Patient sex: M
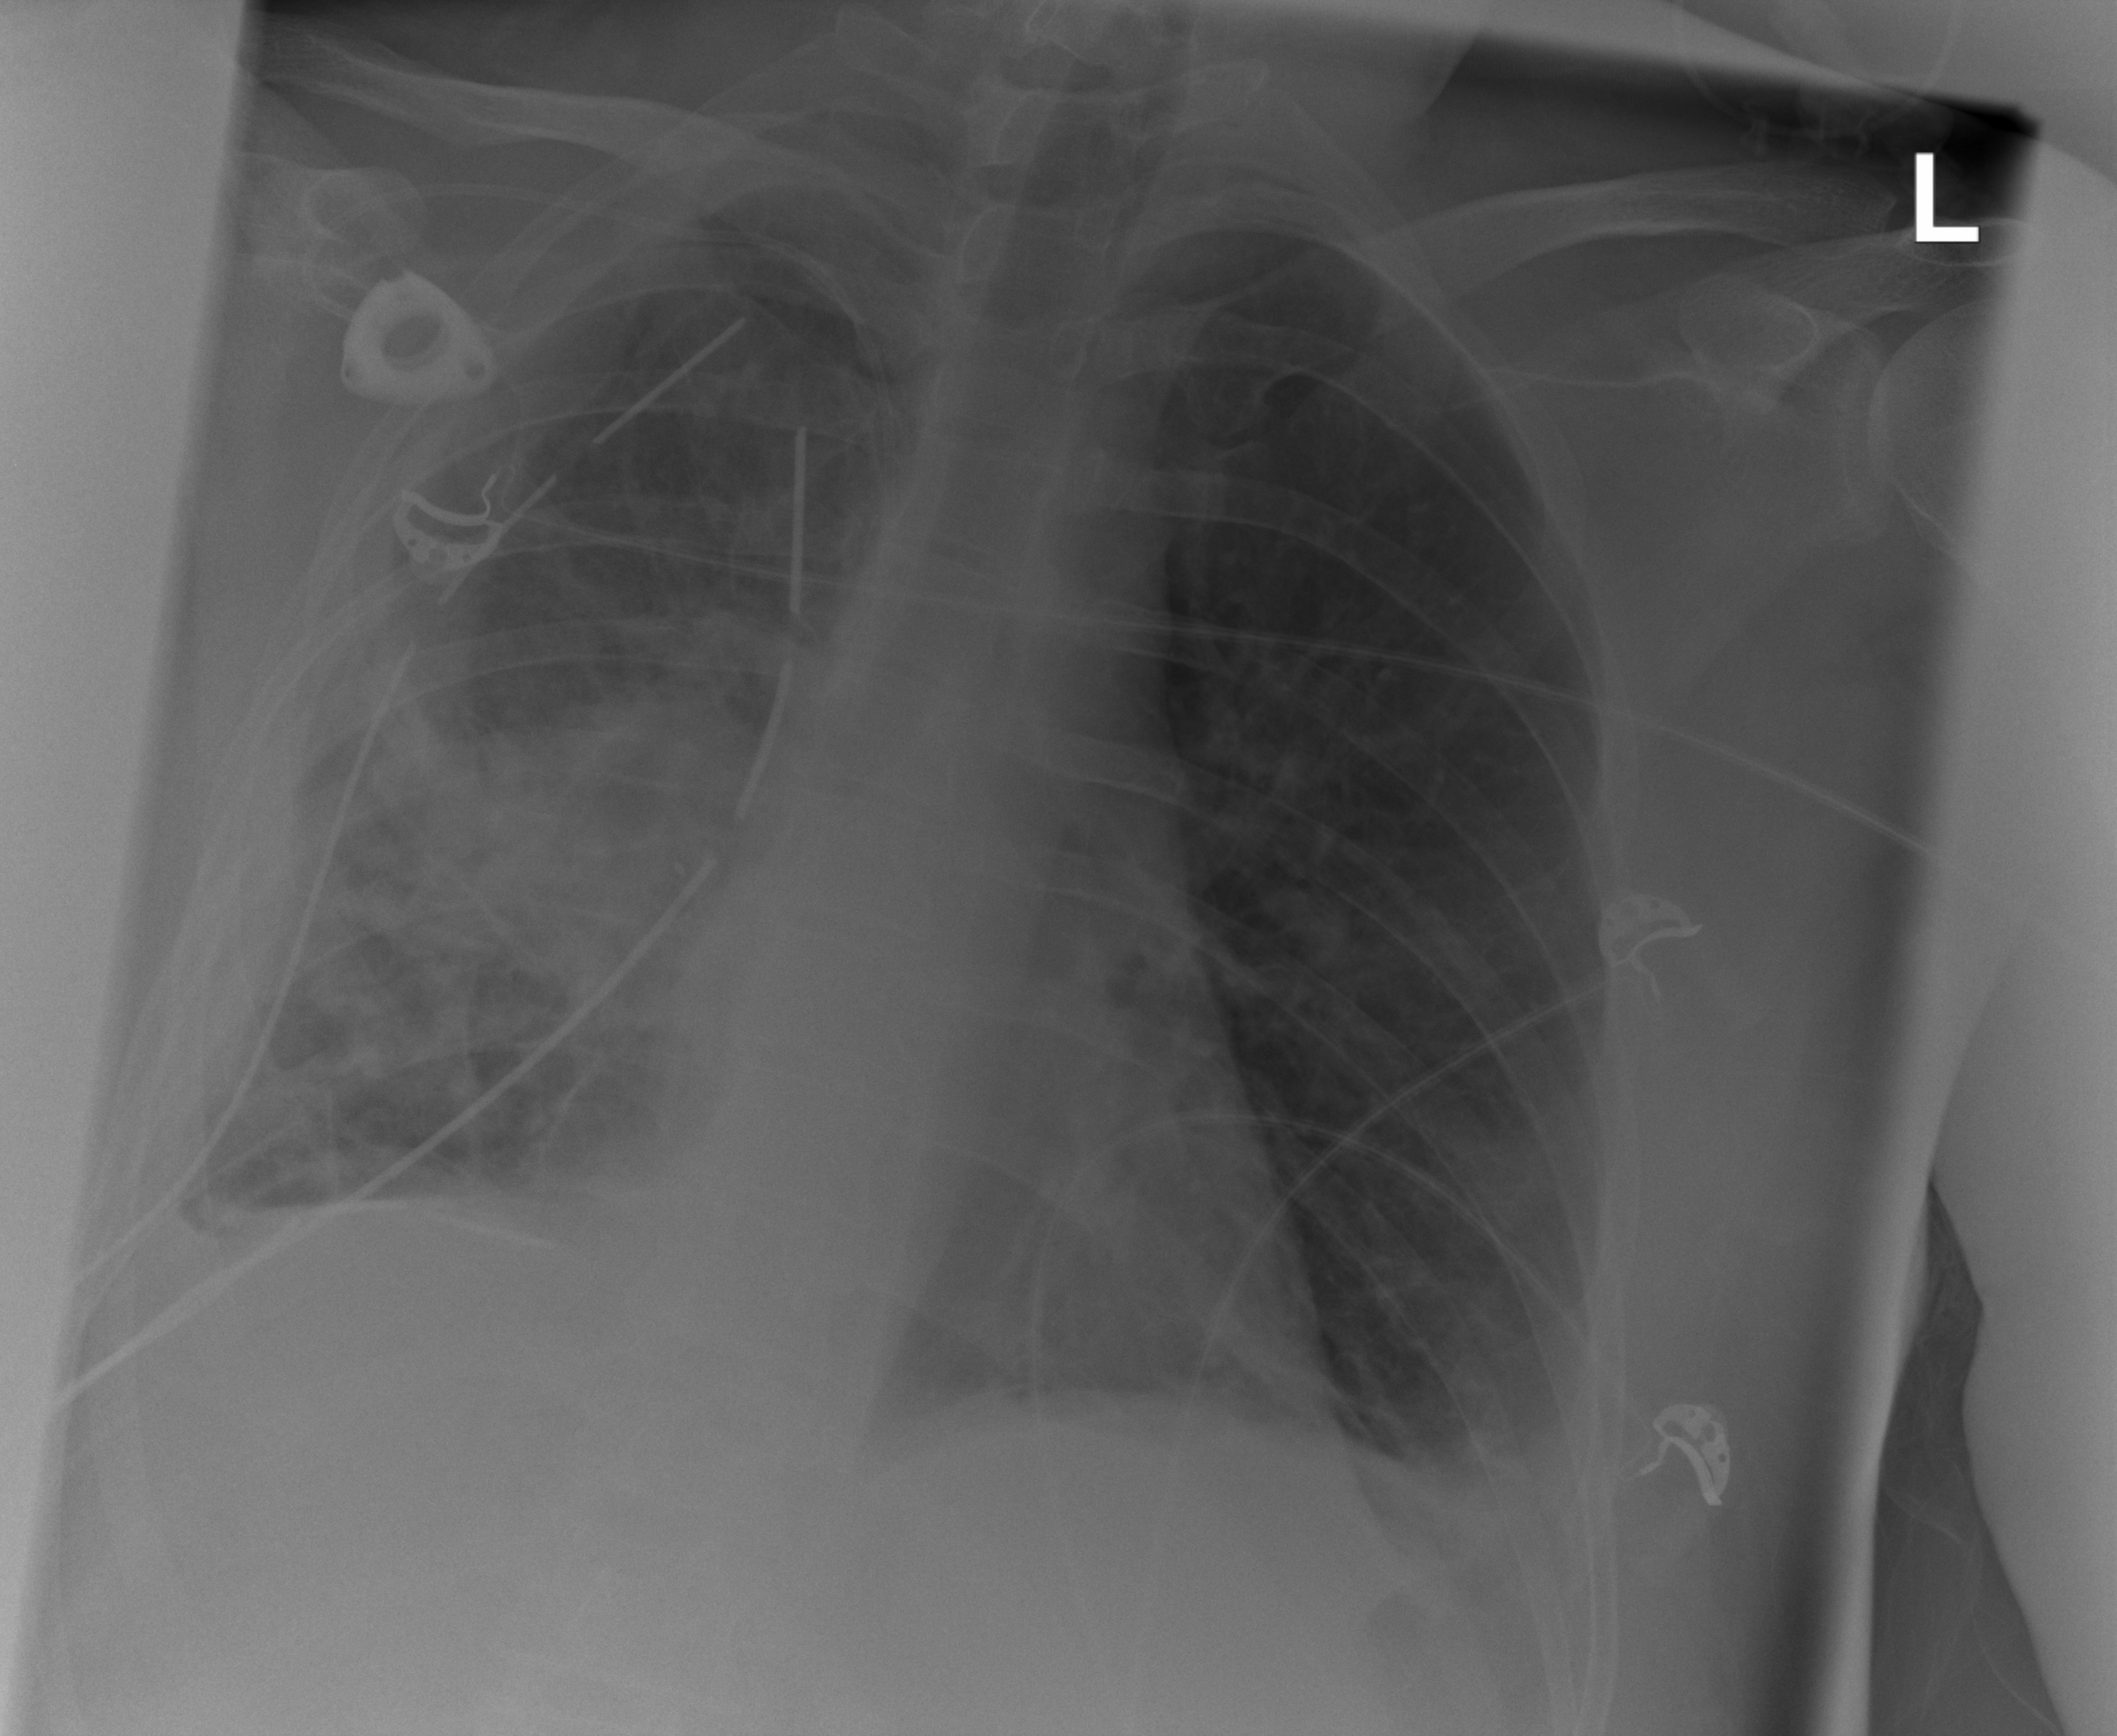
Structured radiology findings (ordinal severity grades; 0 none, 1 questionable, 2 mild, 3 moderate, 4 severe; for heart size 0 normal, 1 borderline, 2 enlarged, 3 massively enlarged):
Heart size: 0
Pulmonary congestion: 0
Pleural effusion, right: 2
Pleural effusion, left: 2
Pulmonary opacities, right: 3
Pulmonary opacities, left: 0
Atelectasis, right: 2
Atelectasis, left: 2